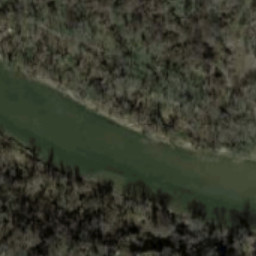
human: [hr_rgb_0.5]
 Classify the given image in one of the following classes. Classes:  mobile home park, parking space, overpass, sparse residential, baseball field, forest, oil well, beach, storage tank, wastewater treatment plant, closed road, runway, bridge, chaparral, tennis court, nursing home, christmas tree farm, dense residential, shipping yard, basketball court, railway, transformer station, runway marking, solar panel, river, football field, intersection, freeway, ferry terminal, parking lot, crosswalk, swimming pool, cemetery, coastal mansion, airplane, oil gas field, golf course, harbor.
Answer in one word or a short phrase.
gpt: river